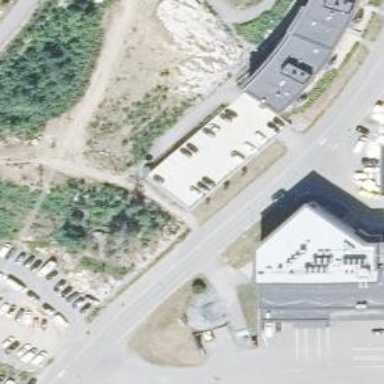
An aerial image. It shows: Multi-storey parking building.